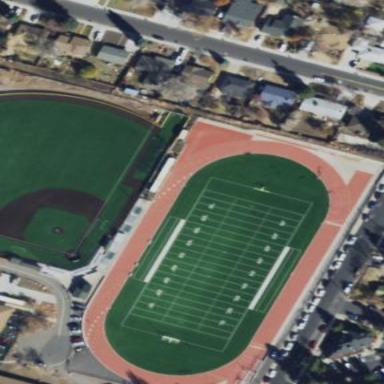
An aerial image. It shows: Athletic track located in leisure land area.